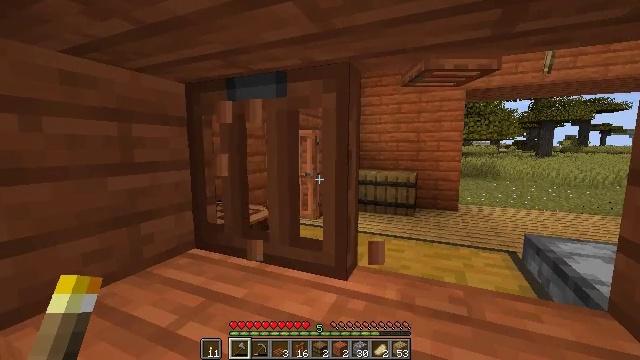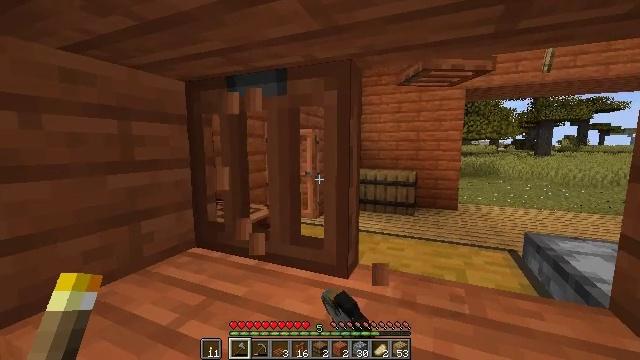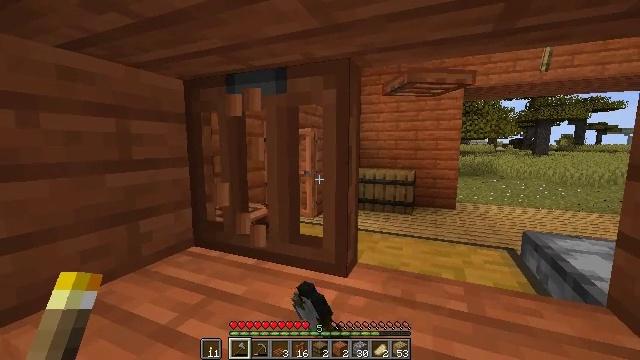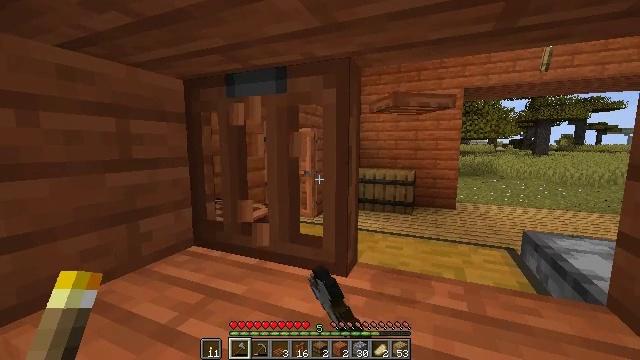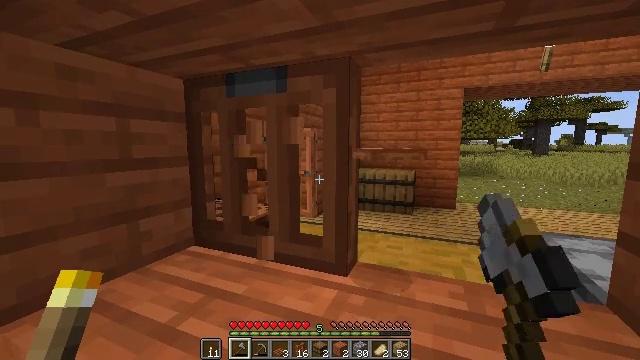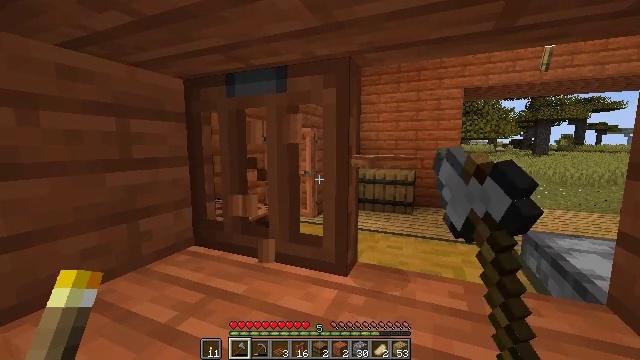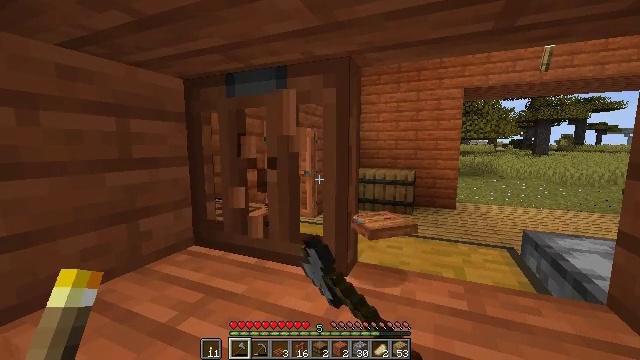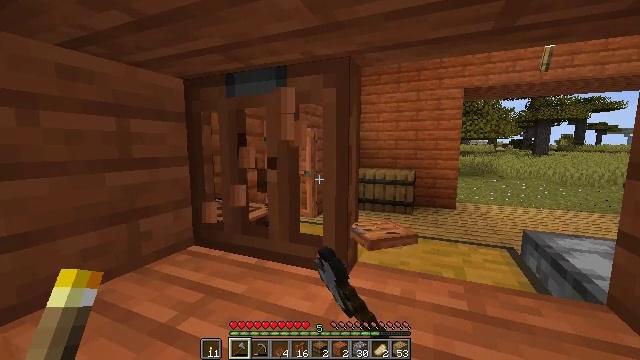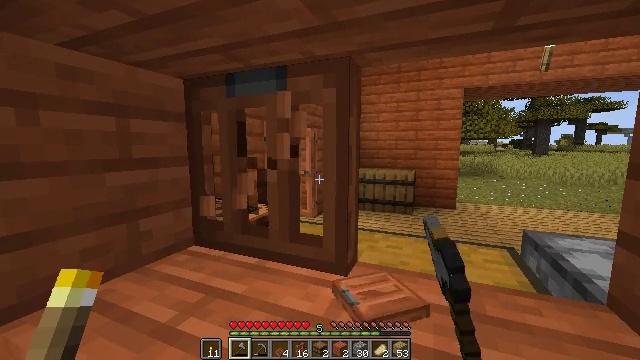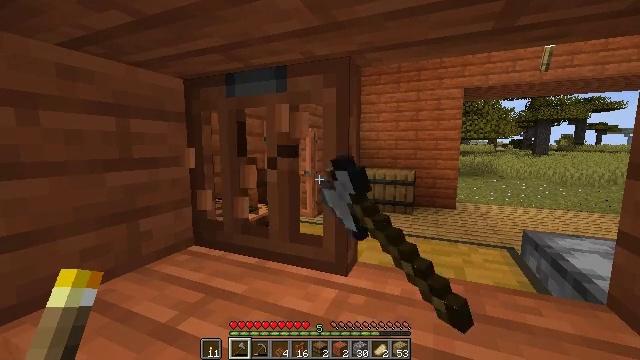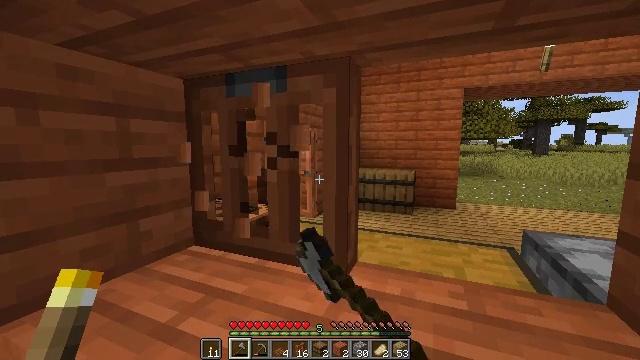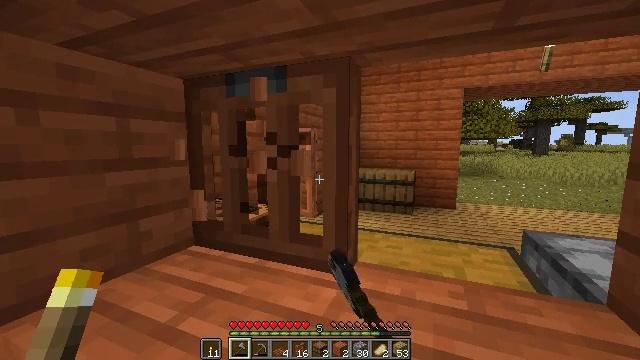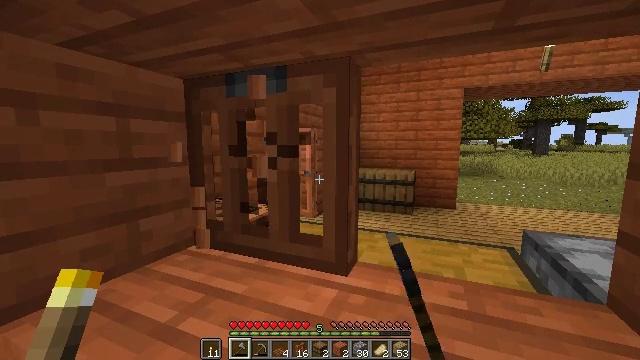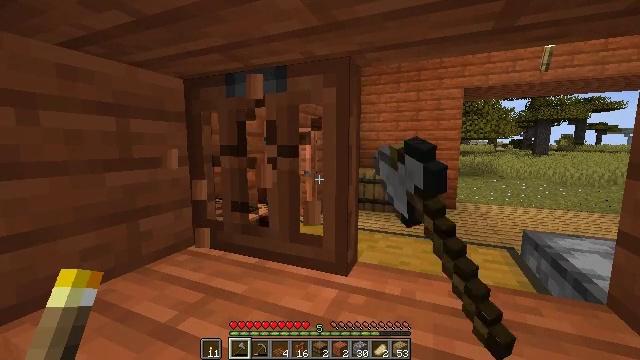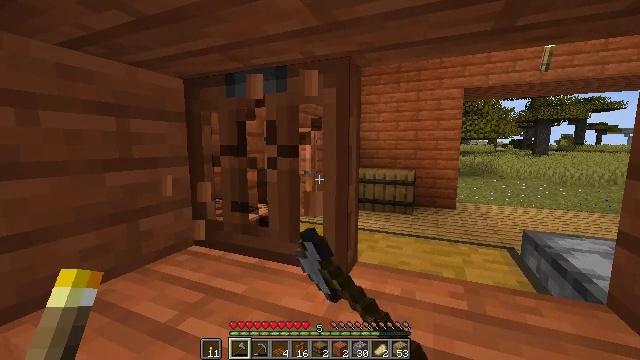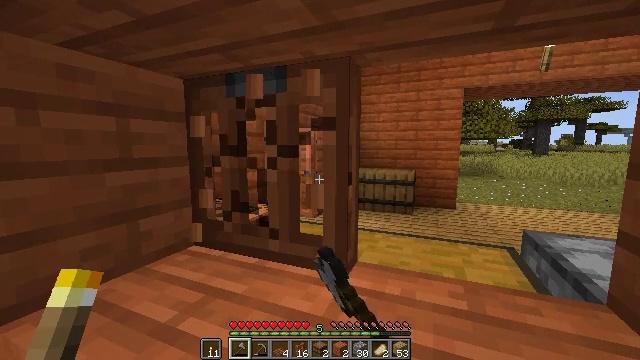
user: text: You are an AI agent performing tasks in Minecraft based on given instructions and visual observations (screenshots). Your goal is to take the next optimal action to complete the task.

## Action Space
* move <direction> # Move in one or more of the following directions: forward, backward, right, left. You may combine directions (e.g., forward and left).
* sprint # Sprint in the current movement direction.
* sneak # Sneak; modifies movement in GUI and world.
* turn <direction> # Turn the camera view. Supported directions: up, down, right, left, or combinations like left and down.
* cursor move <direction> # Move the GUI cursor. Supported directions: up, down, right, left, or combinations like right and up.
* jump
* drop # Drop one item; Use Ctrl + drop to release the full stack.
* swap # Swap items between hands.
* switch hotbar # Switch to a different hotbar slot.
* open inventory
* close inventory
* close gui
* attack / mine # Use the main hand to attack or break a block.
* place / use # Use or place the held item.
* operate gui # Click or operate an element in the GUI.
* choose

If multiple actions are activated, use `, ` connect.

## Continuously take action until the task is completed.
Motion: motion action
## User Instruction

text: Attack the acacia trapdoor to detach it.
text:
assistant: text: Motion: attack / mine
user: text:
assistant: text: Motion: attack / mine
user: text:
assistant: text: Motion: attack / mine
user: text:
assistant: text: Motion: attack / mine
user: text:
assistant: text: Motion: attack / mine
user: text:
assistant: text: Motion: attack / mine
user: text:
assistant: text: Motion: attack / mine
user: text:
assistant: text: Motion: attack / mine
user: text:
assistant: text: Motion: attack / mine
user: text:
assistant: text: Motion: attack / mine
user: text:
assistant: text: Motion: attack / mine
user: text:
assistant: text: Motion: attack / mine
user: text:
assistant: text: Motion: attack / mine
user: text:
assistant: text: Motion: attack / mine
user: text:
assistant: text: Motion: attack / mine
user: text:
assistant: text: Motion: attack / mine
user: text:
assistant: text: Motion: attack / mine
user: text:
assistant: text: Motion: attack / mine
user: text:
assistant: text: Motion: attack / mine
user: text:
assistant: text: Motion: attack / mine
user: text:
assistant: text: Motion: attack / mine
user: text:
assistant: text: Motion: attack / mine
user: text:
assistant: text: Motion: attack / mine
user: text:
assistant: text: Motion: attack / mine
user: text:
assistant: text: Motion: attack / mine
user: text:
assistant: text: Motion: attack / mine
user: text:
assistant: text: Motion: attack / mine
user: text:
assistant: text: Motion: attack / mine
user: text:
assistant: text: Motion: attack / mine